Question: I am trying to create a GTK toolbar with a bunch of items. My probelem is that I have not been able to space them out evenly. All icons are bunched together on the left of the bar. How do I get them to spread out? I would like to avoid using additional widgets like hbox, etc for performance reasons. Here's the code I have written:
'''
GtkWidget* navbar = gtk_toolbar_new();
gtk_toolbar_set_style(GTK_TOOLBAR(navbar), GTK_TOOLBAR_ICONS);
gtk_toolbar_set_icon_size(GTK_TOOLBAR(navbar), GTK_ICON_SIZE_SMALL_TOOLBAR);
GtkToolItem* open = gtk_tool_button_new_from_stock(GTK_STOCK_JUMP_TO);
gtk_toolbar_insert(GTK_TOOLBAR(navbar), open, 0);
GtkToolItem* play = gtk_tool_button_new_from_stock(GTK_STOCK_MEDIA_PLAY);
gtk_toolbar_insert(GTK_TOOLBAR(navbar), play, 1);
GtkToolItem* pause = gtk_tool_button_new_from_stock(GTK_STOCK_MEDIA_PAUSE);
gtk_toolbar_insert(GTK_TOOLBAR(navbar), pause, 2);
'''
And here is the arrangement I get:

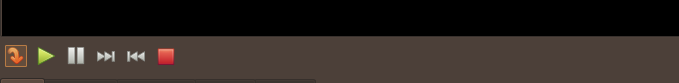
Answer: I do believe that this is by design; toolbars are supposed to be packed tightly, to make them more usable. In my personal opinion, the six buttons in the example image would look way worse if spread out evenly over the full horizontal space.
That said, you can try using 'gtk_tool_item_set_expand()' on your items before adding them to the toolbar.